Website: lowes
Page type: order-returns
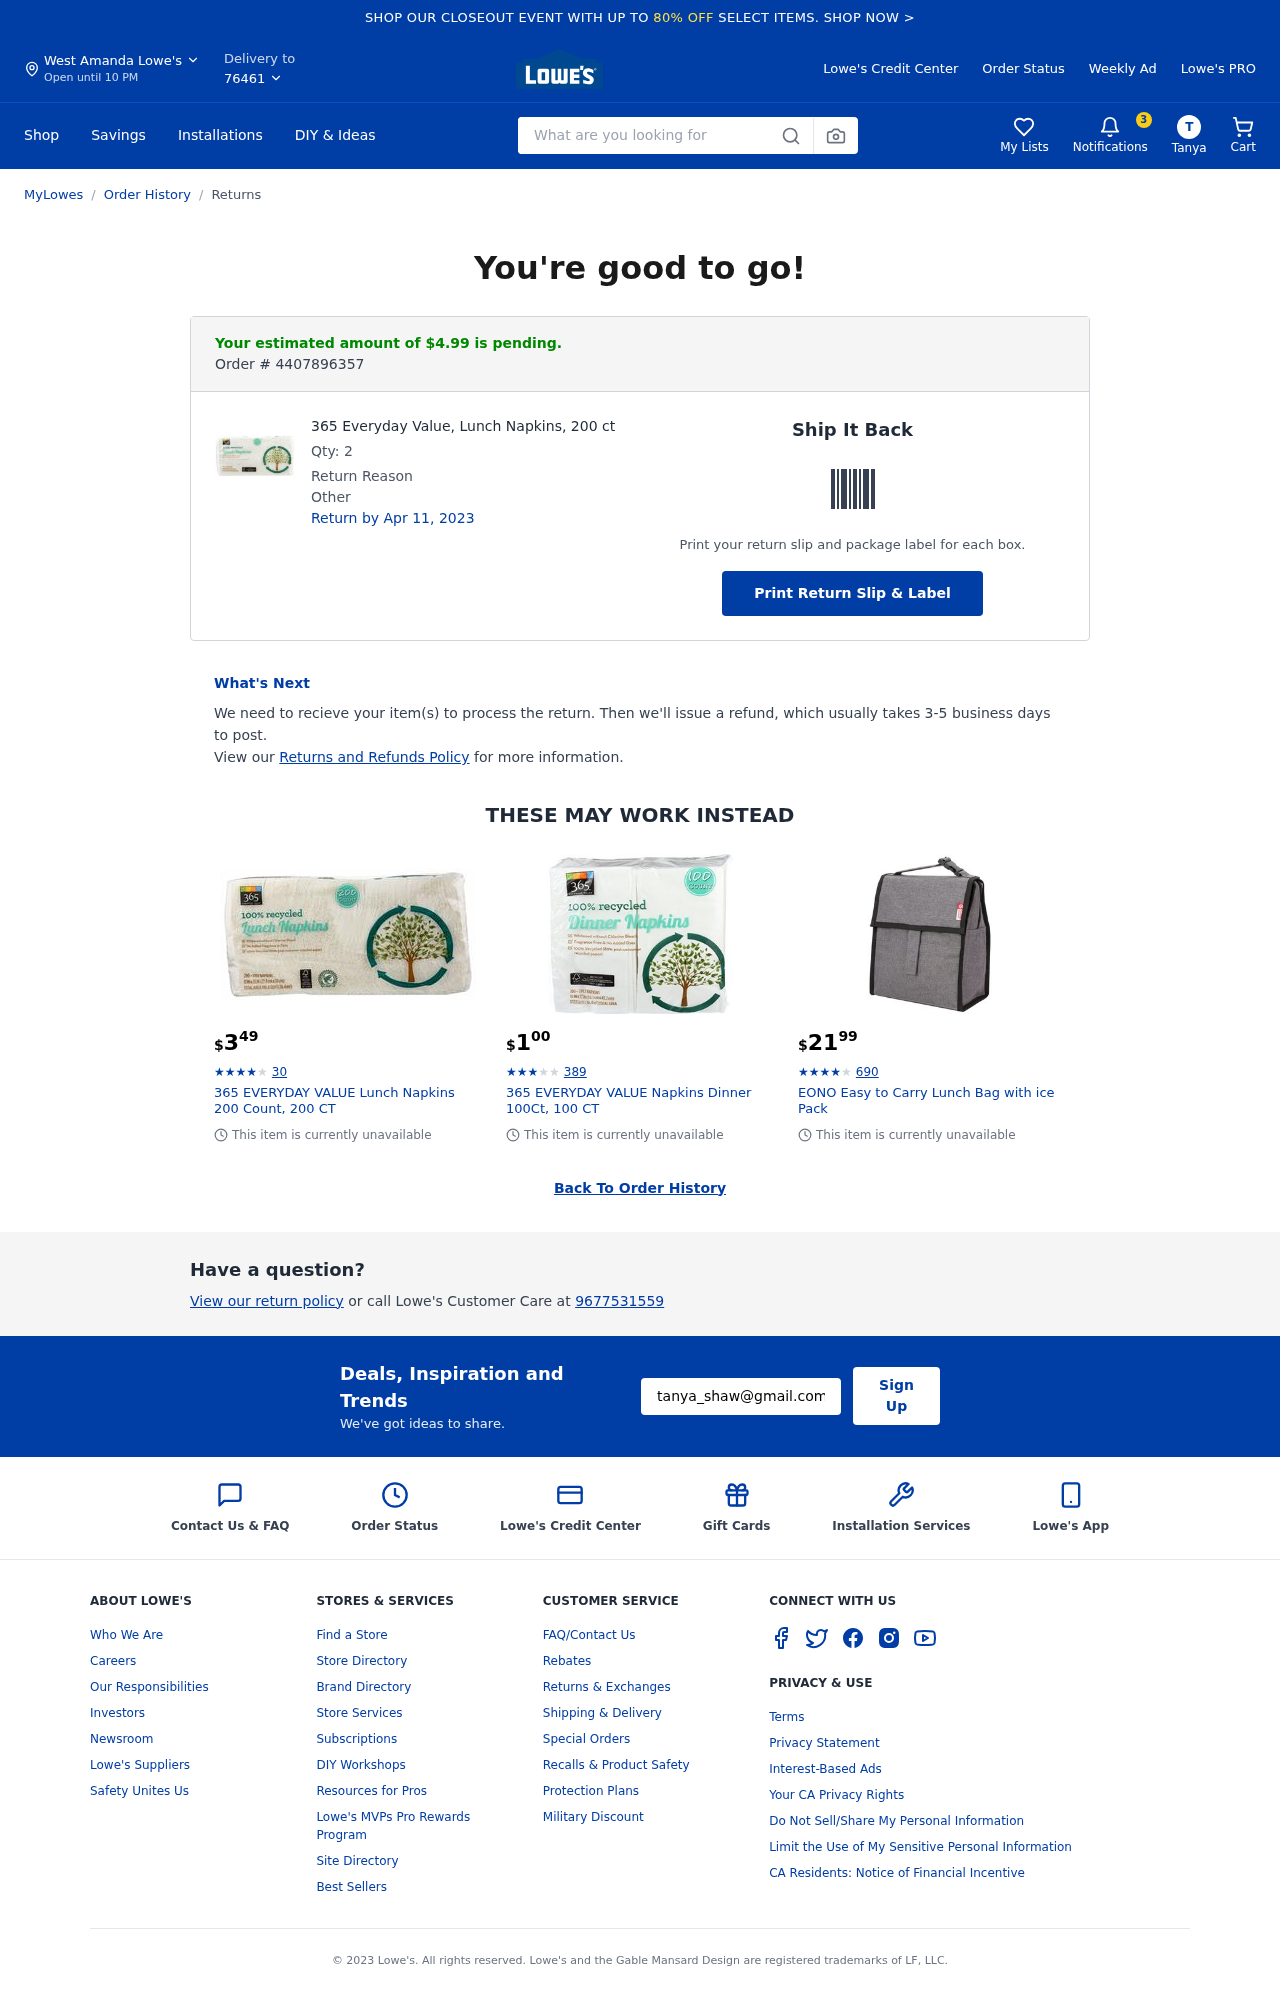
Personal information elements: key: PII_CITY
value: West Amanda
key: PII_EMAIL
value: tanya_shaw@gmail.com
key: PII_FIRSTNAME
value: Tanya
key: PII_PHONE
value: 9677531559
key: PII_POSTCODE
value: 76461
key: PII_FIRSTNAME_INITIAL
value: T
Product elements: key: PRODUCT1_NAME
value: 365 Everyday Value, Lunch Napkins, 200 ct
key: PRODUCT1_QUANTITY
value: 2
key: PRODUCT2_NAME
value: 365 EVERYDAY VALUE Lunch Napkins 200 Count, 200 CT
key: PRODUCT2_NUM_RATINGS
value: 30
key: PRODUCT2_PRICE
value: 3.49
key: PRODUCT2_RATING
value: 4.7
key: PRODUCT3_NAME
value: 365 EVERYDAY VALUE Napkins Dinner 100Ct, 100 CT
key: PRODUCT3_NUM_RATINGS
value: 389
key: PRODUCT3_PRICE
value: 1
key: PRODUCT3_RATING
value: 3.9
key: PRODUCT4_NAME
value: EONO Easy to Carry Lunch Bag with ice Pack
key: PRODUCT4_NUM_RATINGS
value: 690
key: PRODUCT4_PRICE
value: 21.99
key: PRODUCT4_RATING
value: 4.3
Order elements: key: ORDER_NUM_ITEMS
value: Cart
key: ORDER_TOTAL
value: Your estimated amount of $4.99 is pending.
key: ORDER_ID
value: Order # 4407896357
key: ORDER_RETURN_BY_DATE
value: Return by Apr 11, 2023
Search elements: key: HEADER_SEARCH
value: What are you looking for
Other elements: key: NOTIFICATION_COUNT
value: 3